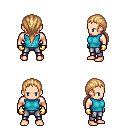
a pixel art fantasy rpg character, male body template, human, light skin, teal sleeveless shirt, metal pants, light blonde ponytail hairstyle, gold gloves, four views (front, back, left, right), 2x2 character sprite sheet, small pixel art, hard edges, no anti-aliasing